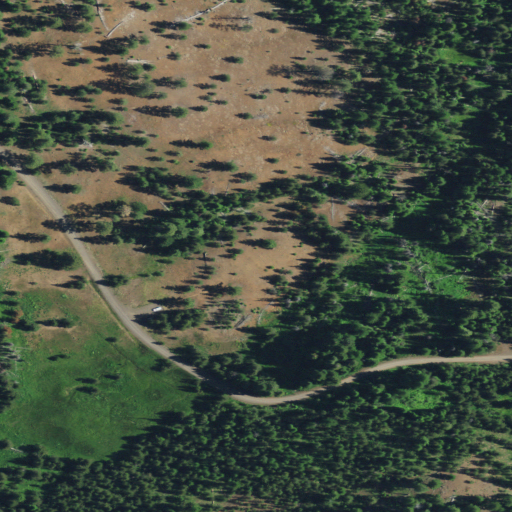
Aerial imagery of plain(s) in Oregon named Potter Meadows containing evergreen forest, shrub, woody wetlands, and herbaceous wetlands